Interaction volume radius: 10 \u00c5
Interaction volume height: 15 \u00c5
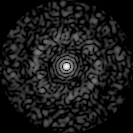
Disorder parameter: 0.8047